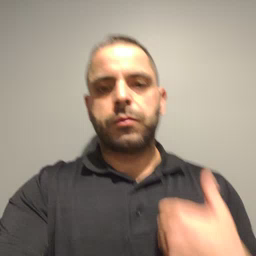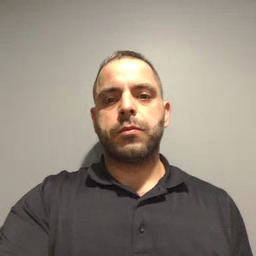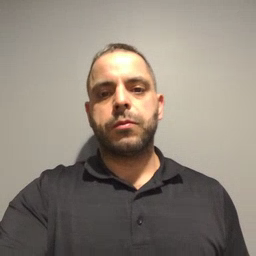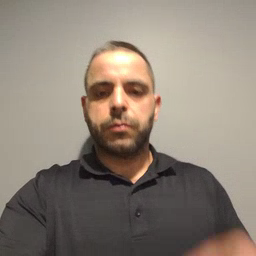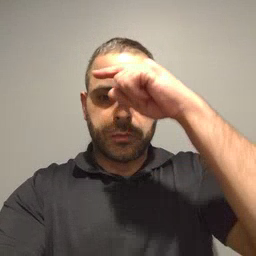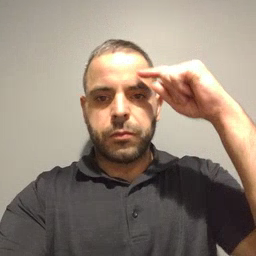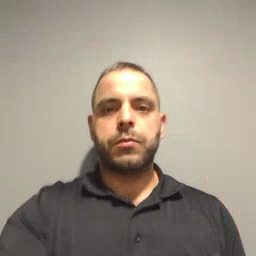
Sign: black